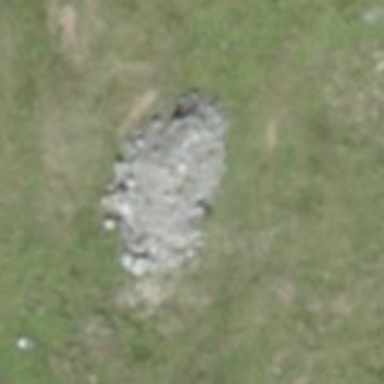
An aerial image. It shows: Natural rock formation.